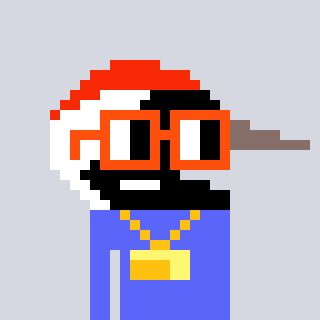
a pixel art character with square orange glasses, a crane-shaped head and a purple-colored body on a cool background